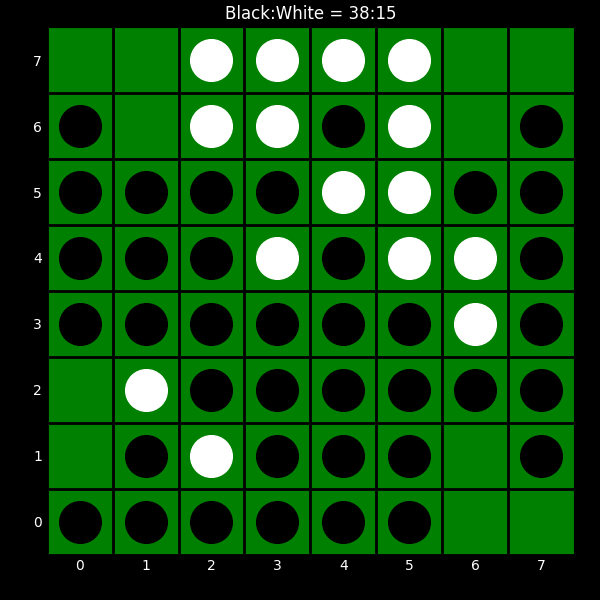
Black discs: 38
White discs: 15